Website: crate-barrel
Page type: newsletter-management
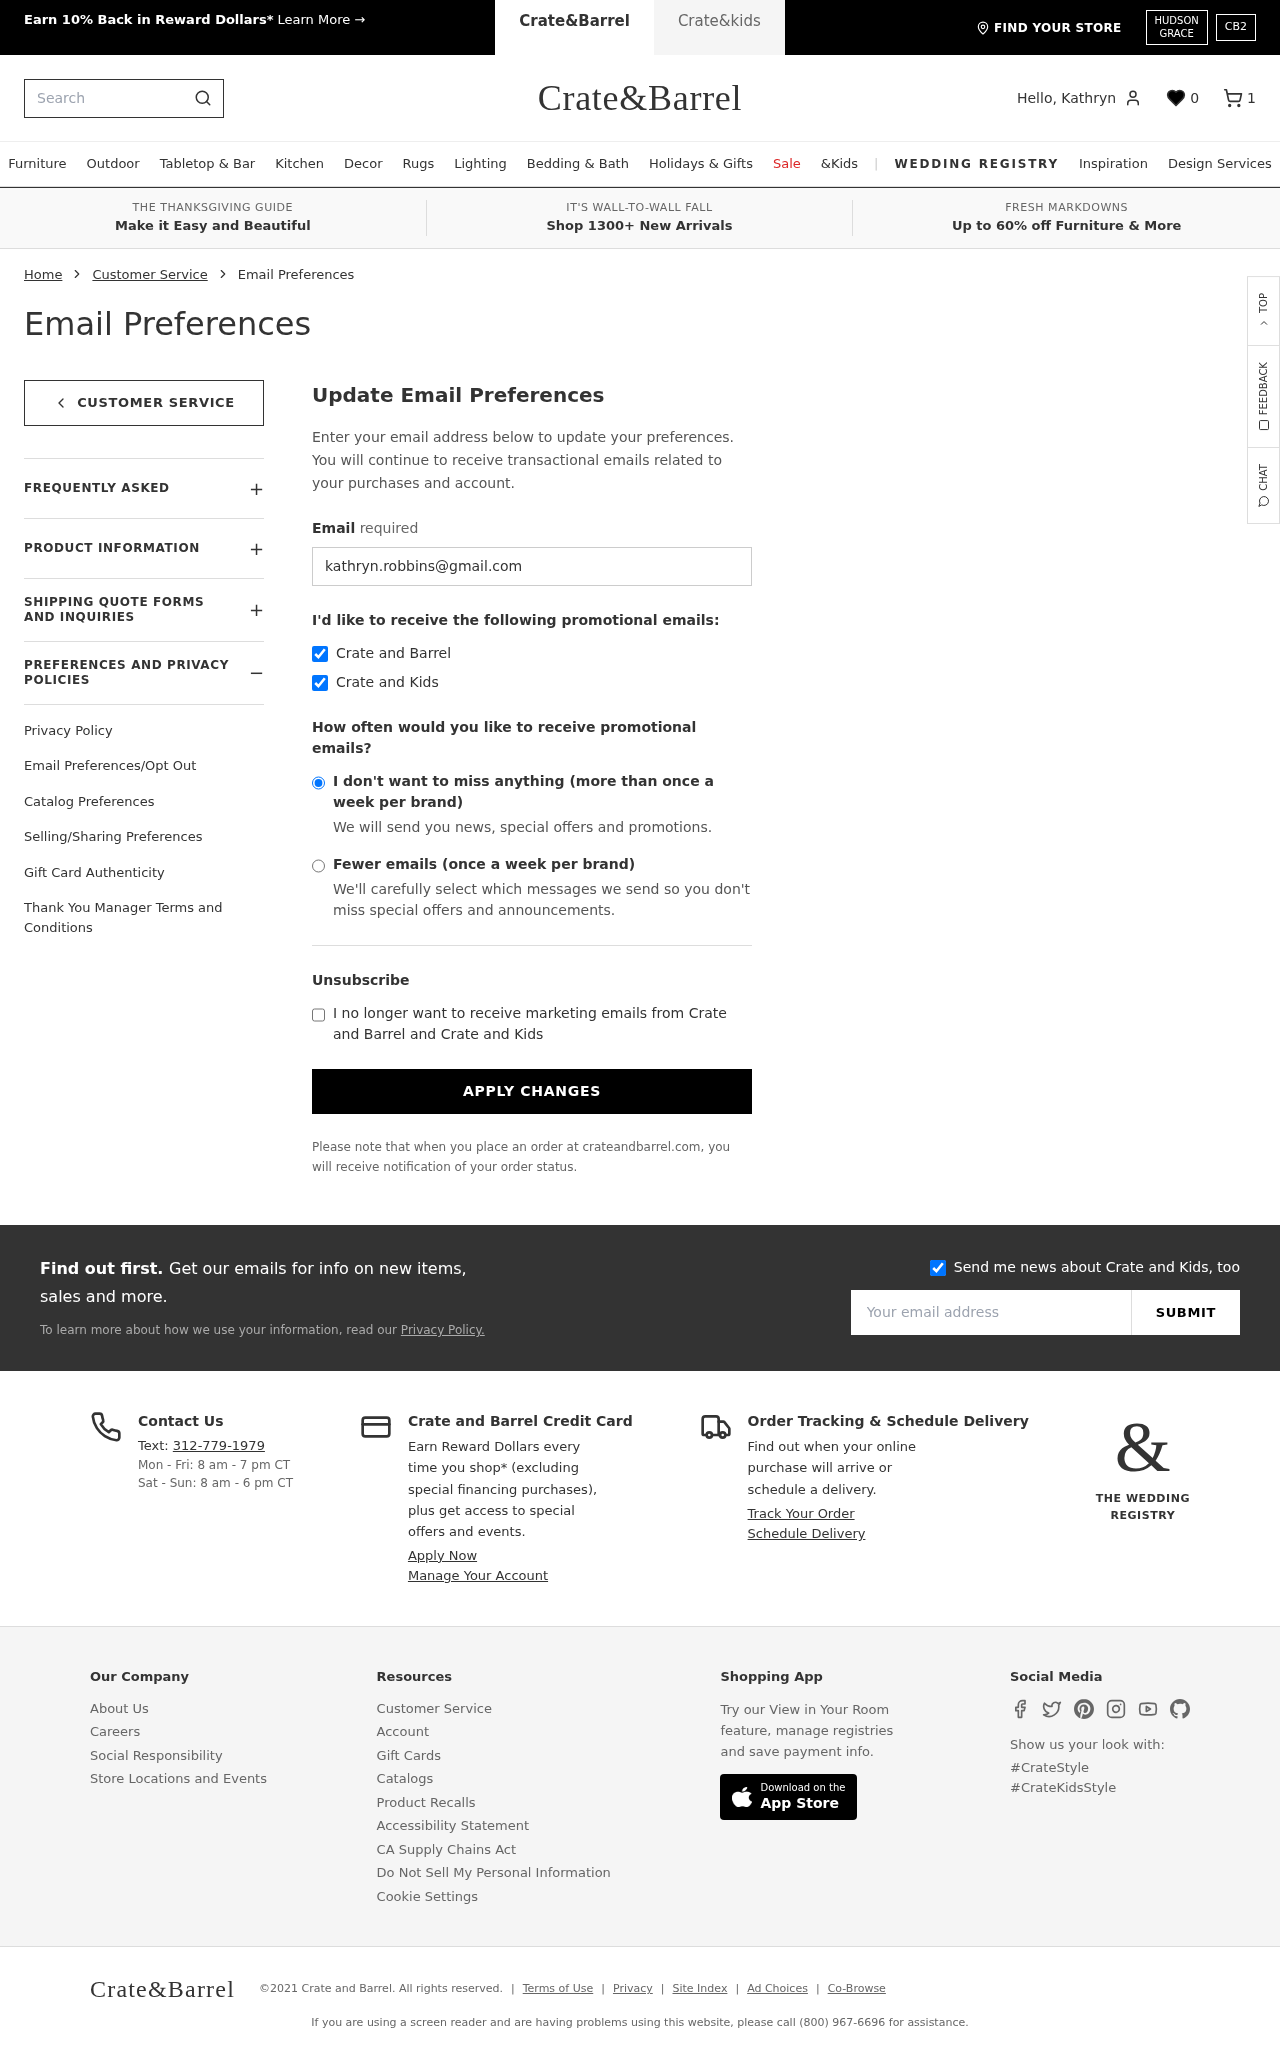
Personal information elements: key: PII_EMAIL
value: kathryn.robbins@gmail.com
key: PII_FIRSTNAME
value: Kathryn
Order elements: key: ORDER_NUM_ITEMS
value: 1
Search elements: key: HEADER_SEARCH
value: Search
Other elements: key: FAVORITES_COUNT
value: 0